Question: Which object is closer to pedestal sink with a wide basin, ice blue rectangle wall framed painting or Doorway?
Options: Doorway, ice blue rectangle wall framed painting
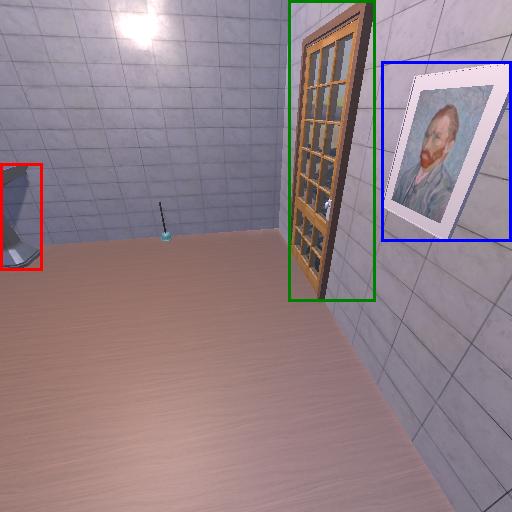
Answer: Doorway